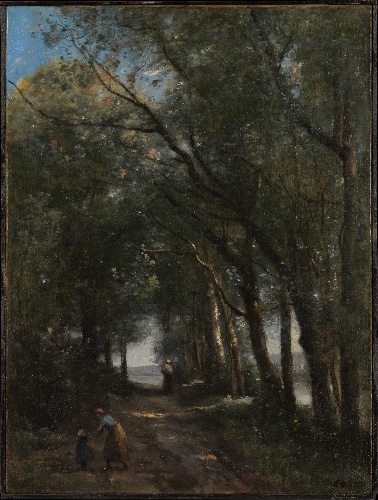
Title: A Lane through the Trees
Artist: Camille Corot
Artist bio: French, Paris 1796–1875 Paris
Date: ca. 1870–73
Object type: Painting
Classification: Paintings
Medium: Oil on canvas
Dimensions: 24 x 18 in. (61 x 45.7 cm)
Department: European Paintings
Credit line: Bequest of Benjamin Altman, 1913
Accession year: 1914
Repository: Metropolitan Museum of Art, New York, NY
Tags: Forests